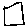
Label: square